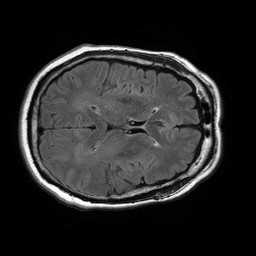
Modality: FLAIR
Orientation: axial
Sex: female
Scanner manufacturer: philips
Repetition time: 11 s
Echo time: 0.125 s